Question: Just want to increase the value in mysql table. Please see below the table. for example, my model should find the row with id 2, get the value of like column (5), increase it by one (5+1) and return the result (6). Could you please help me.
Here is my table:

Here is my model:
'''
public function test($id){
$this->db->select('like');
$this->db->from('movies');
$this->db->where('id', $id);
$data = array (
'like' => " like + 1",
);
$this->db->update('movies', $data);
$query = $this->db->get();
if ($query->num_rows() == 1){
return $query->result();
}
else {
return false;
}
}
'''
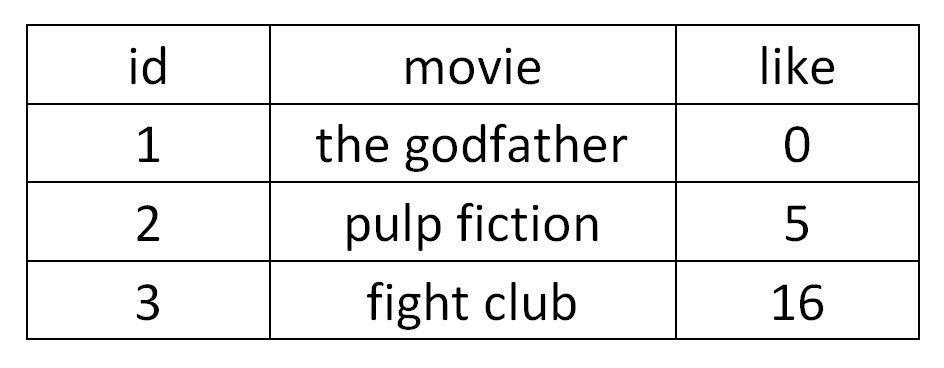
Answer: You don't need to use the 'select from' here.
<URL>
Try something like this:
'''
$this->db->where('id', $id);
$this->db->set('like', 'like+1', FALSE);
$this->db->update('movies');
$idU = $this->db->insert_id();
$r = $this->db->get_where('movies', array('id' => $idU));
return $r->row();
'''